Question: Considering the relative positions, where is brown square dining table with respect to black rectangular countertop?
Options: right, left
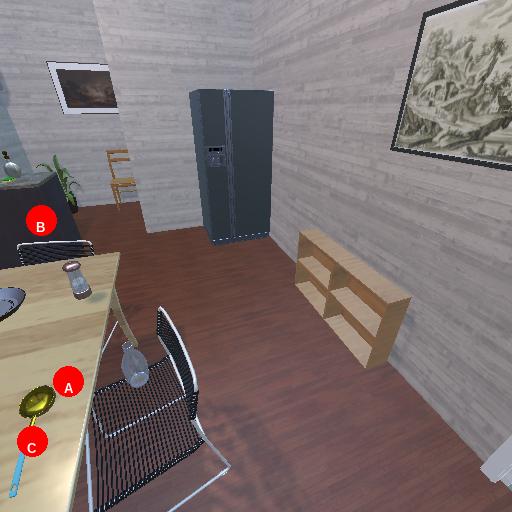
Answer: right